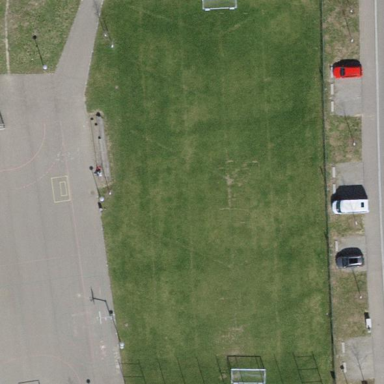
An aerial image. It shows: Soccer pitch with grass surface for leisure land.